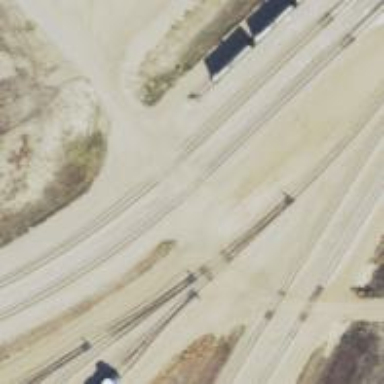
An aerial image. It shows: Level crossing along the railway.